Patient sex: F
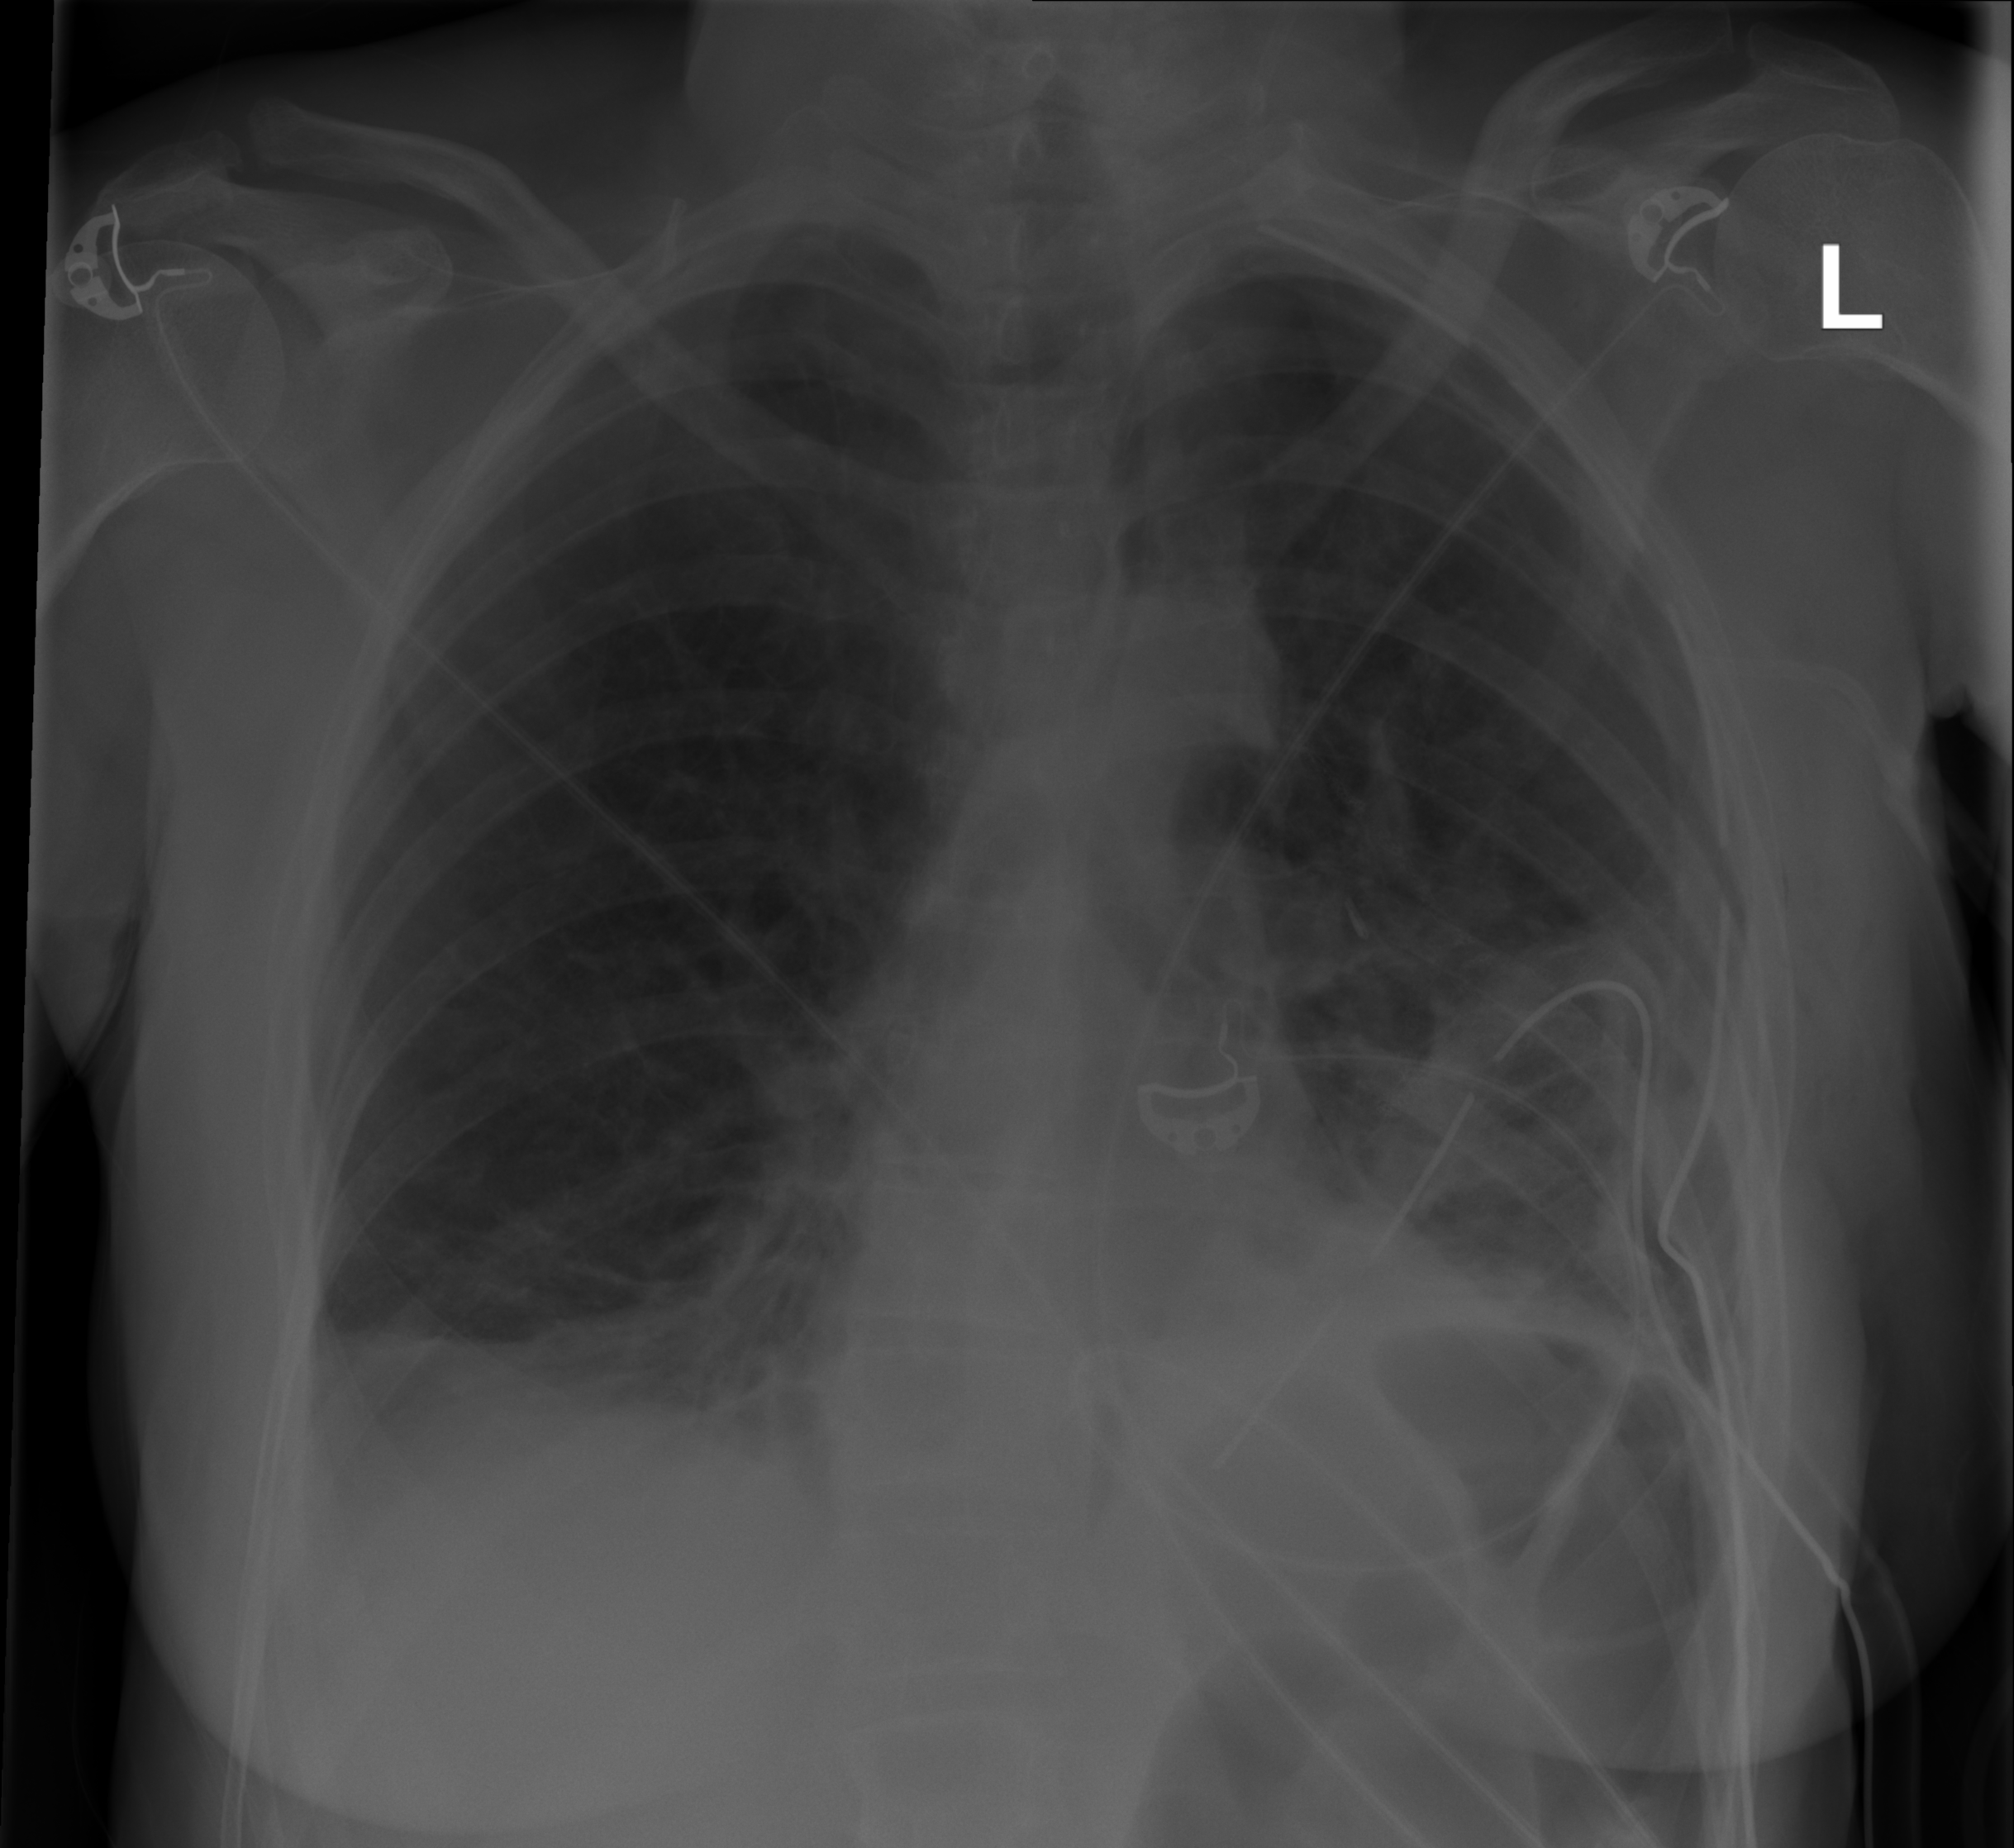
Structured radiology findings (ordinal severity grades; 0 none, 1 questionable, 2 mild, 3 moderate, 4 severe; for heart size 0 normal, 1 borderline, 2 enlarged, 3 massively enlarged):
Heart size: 0
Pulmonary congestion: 0
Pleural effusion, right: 1
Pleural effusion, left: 0
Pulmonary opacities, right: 0
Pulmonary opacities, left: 0
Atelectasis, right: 2
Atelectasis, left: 2